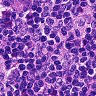
Metastatic tissue present: no